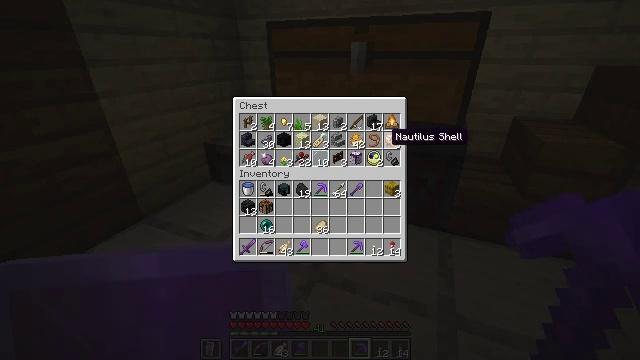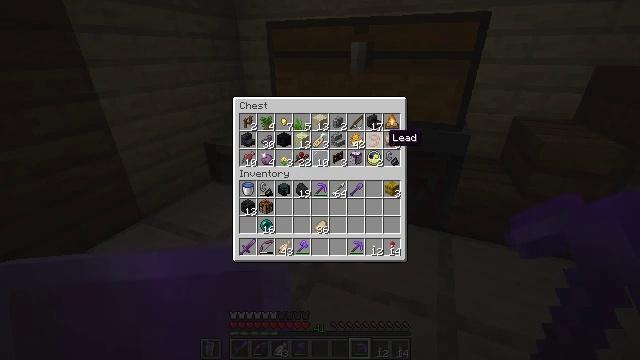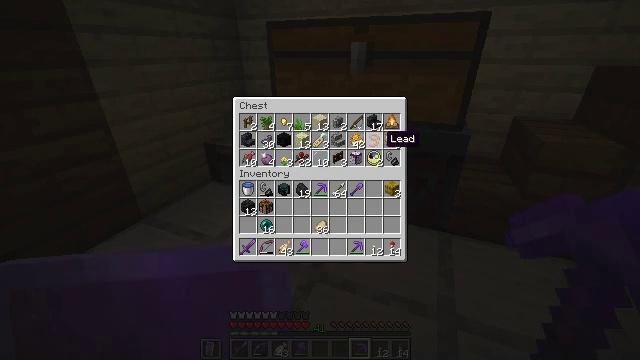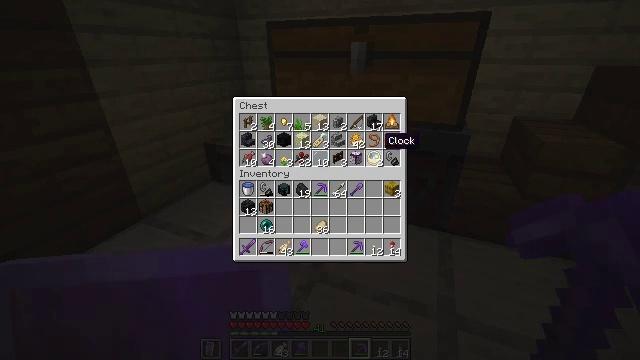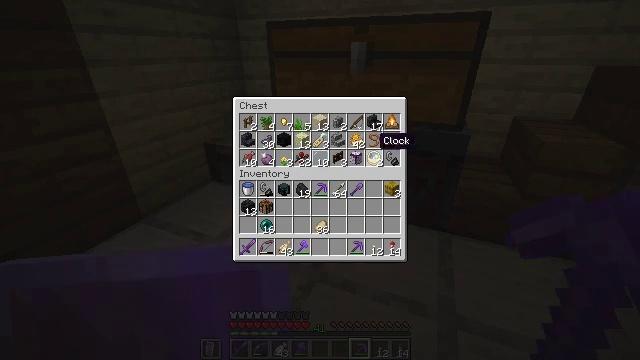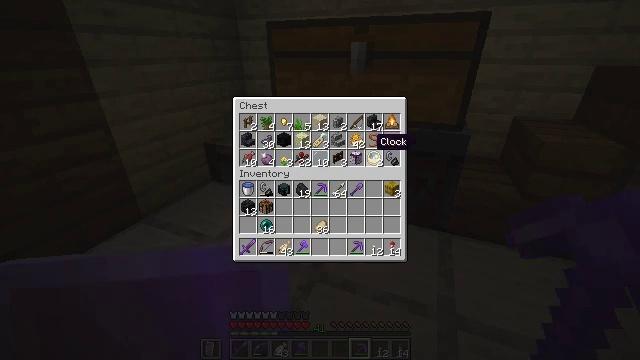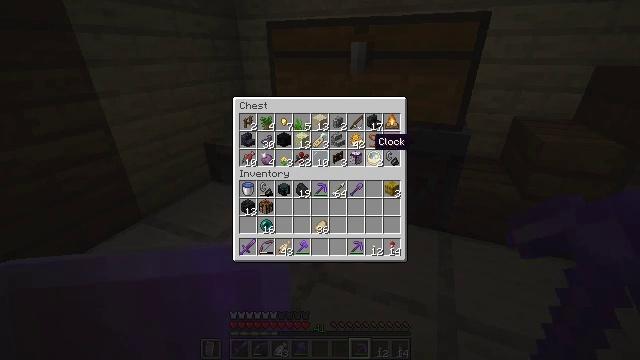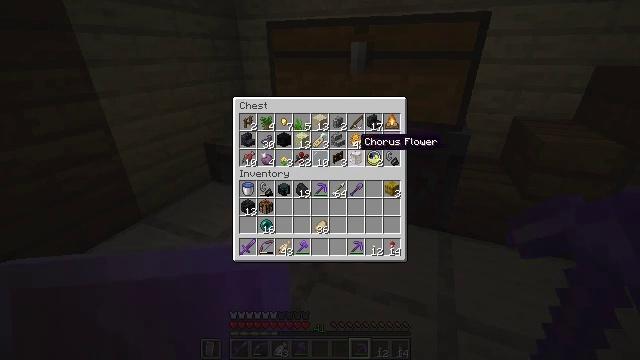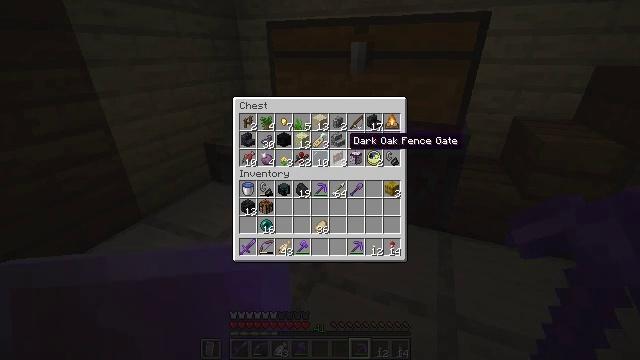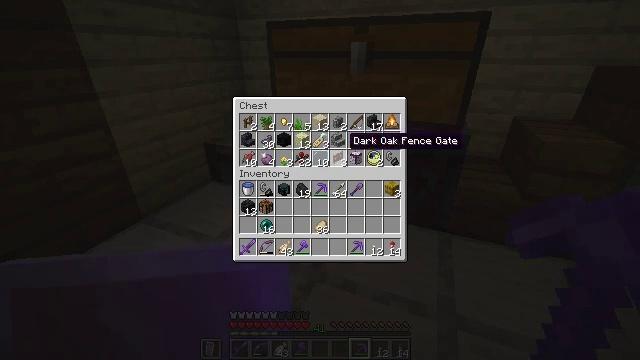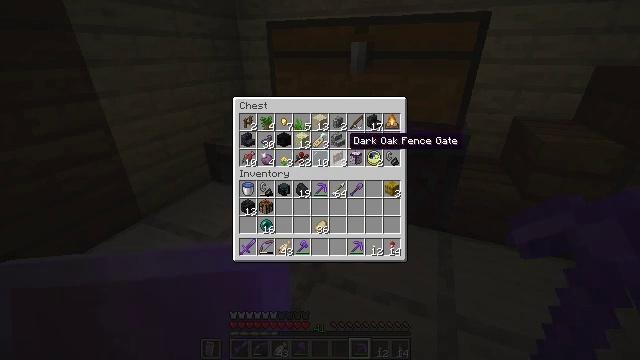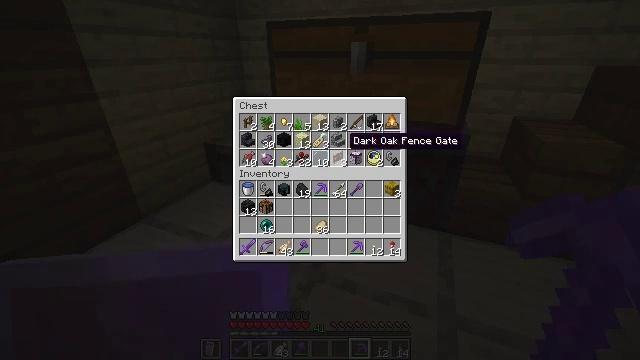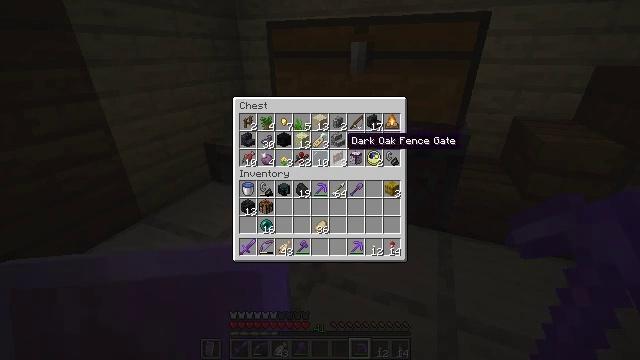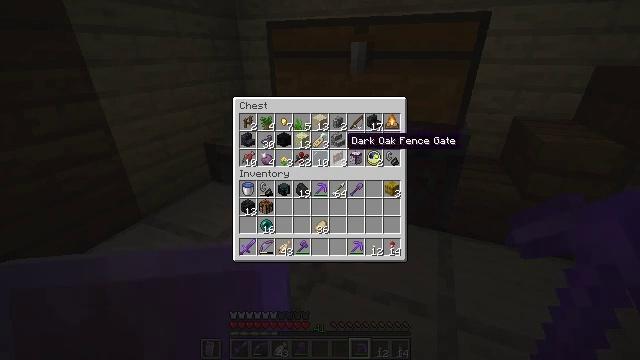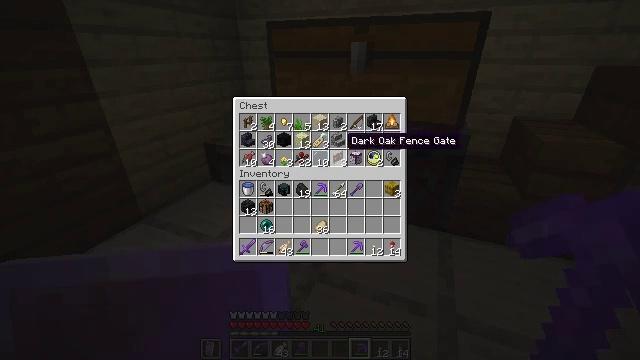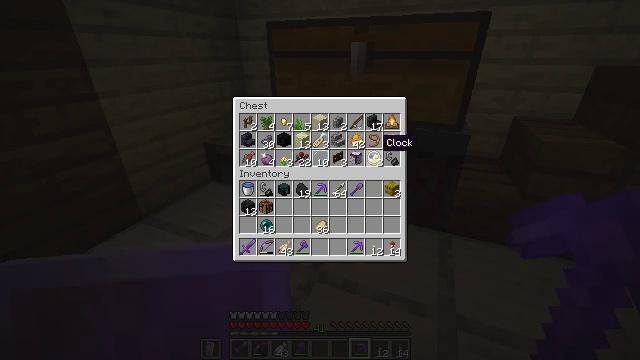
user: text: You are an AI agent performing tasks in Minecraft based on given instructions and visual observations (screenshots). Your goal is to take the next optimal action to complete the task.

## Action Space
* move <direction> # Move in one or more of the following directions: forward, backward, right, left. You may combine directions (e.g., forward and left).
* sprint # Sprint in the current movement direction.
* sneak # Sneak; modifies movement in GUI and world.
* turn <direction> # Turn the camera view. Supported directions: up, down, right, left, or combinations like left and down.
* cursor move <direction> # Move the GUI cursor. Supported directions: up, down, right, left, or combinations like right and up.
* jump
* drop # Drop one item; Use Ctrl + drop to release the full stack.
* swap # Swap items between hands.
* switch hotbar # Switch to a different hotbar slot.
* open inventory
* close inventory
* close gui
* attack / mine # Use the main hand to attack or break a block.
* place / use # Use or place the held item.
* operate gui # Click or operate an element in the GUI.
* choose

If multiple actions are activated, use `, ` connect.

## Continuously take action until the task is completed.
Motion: motion action
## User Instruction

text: Convert materials to black dye.
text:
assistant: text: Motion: no_op
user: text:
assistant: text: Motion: no_op
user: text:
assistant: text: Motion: no_op
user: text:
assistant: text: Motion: no_op
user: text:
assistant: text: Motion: no_op
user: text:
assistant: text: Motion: no_op
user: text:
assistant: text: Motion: turn left
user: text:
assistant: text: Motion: turn left
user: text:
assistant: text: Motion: no_op
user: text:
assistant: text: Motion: no_op
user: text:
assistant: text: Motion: no_op
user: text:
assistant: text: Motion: no_op
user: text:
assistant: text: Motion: no_op
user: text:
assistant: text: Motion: no_op
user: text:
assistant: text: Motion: turn right
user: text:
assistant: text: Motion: turn right
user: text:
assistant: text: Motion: turn right
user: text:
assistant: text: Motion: no_op
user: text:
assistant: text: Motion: no_op
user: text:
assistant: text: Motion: no_op
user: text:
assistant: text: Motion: no_op
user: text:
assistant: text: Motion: no_op
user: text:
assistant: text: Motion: no_op
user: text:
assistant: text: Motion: no_op
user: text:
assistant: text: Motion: no_op
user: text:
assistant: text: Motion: no_op
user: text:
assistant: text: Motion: no_op
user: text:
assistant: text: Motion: no_op
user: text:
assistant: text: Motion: no_op
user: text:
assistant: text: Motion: no_op